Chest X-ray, AP view. Patient: 53 years old, sex M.
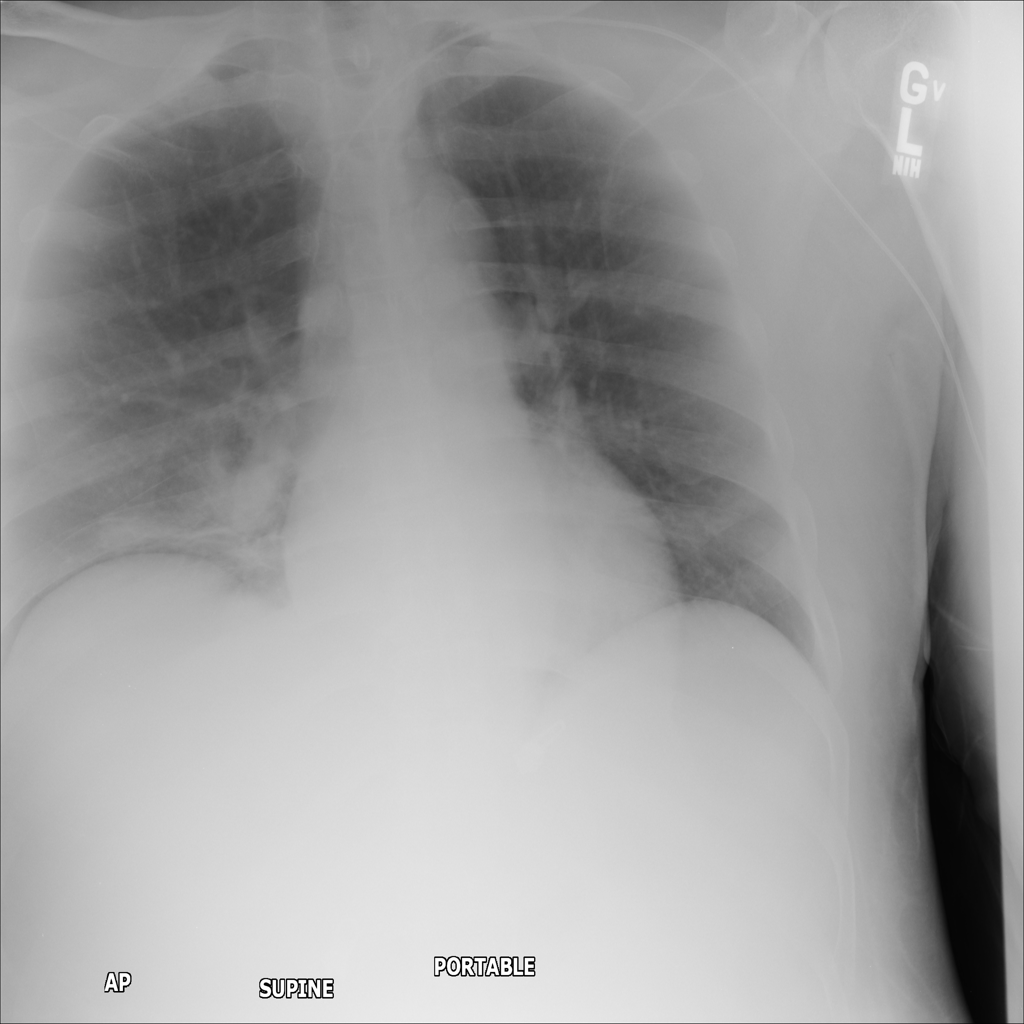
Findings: Atelectasis, Effusion